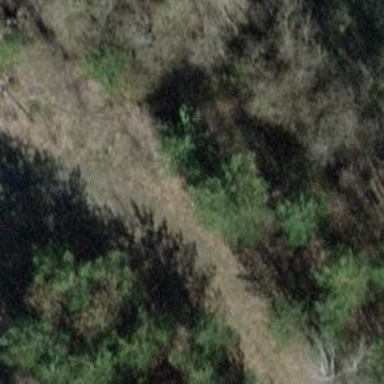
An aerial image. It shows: Gravel track with Grade 3 quality.